Interaction volume radius: 10 \u00c5
Interaction volume height: 10 \u00c5
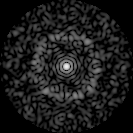
Disorder parameter: 0.8101